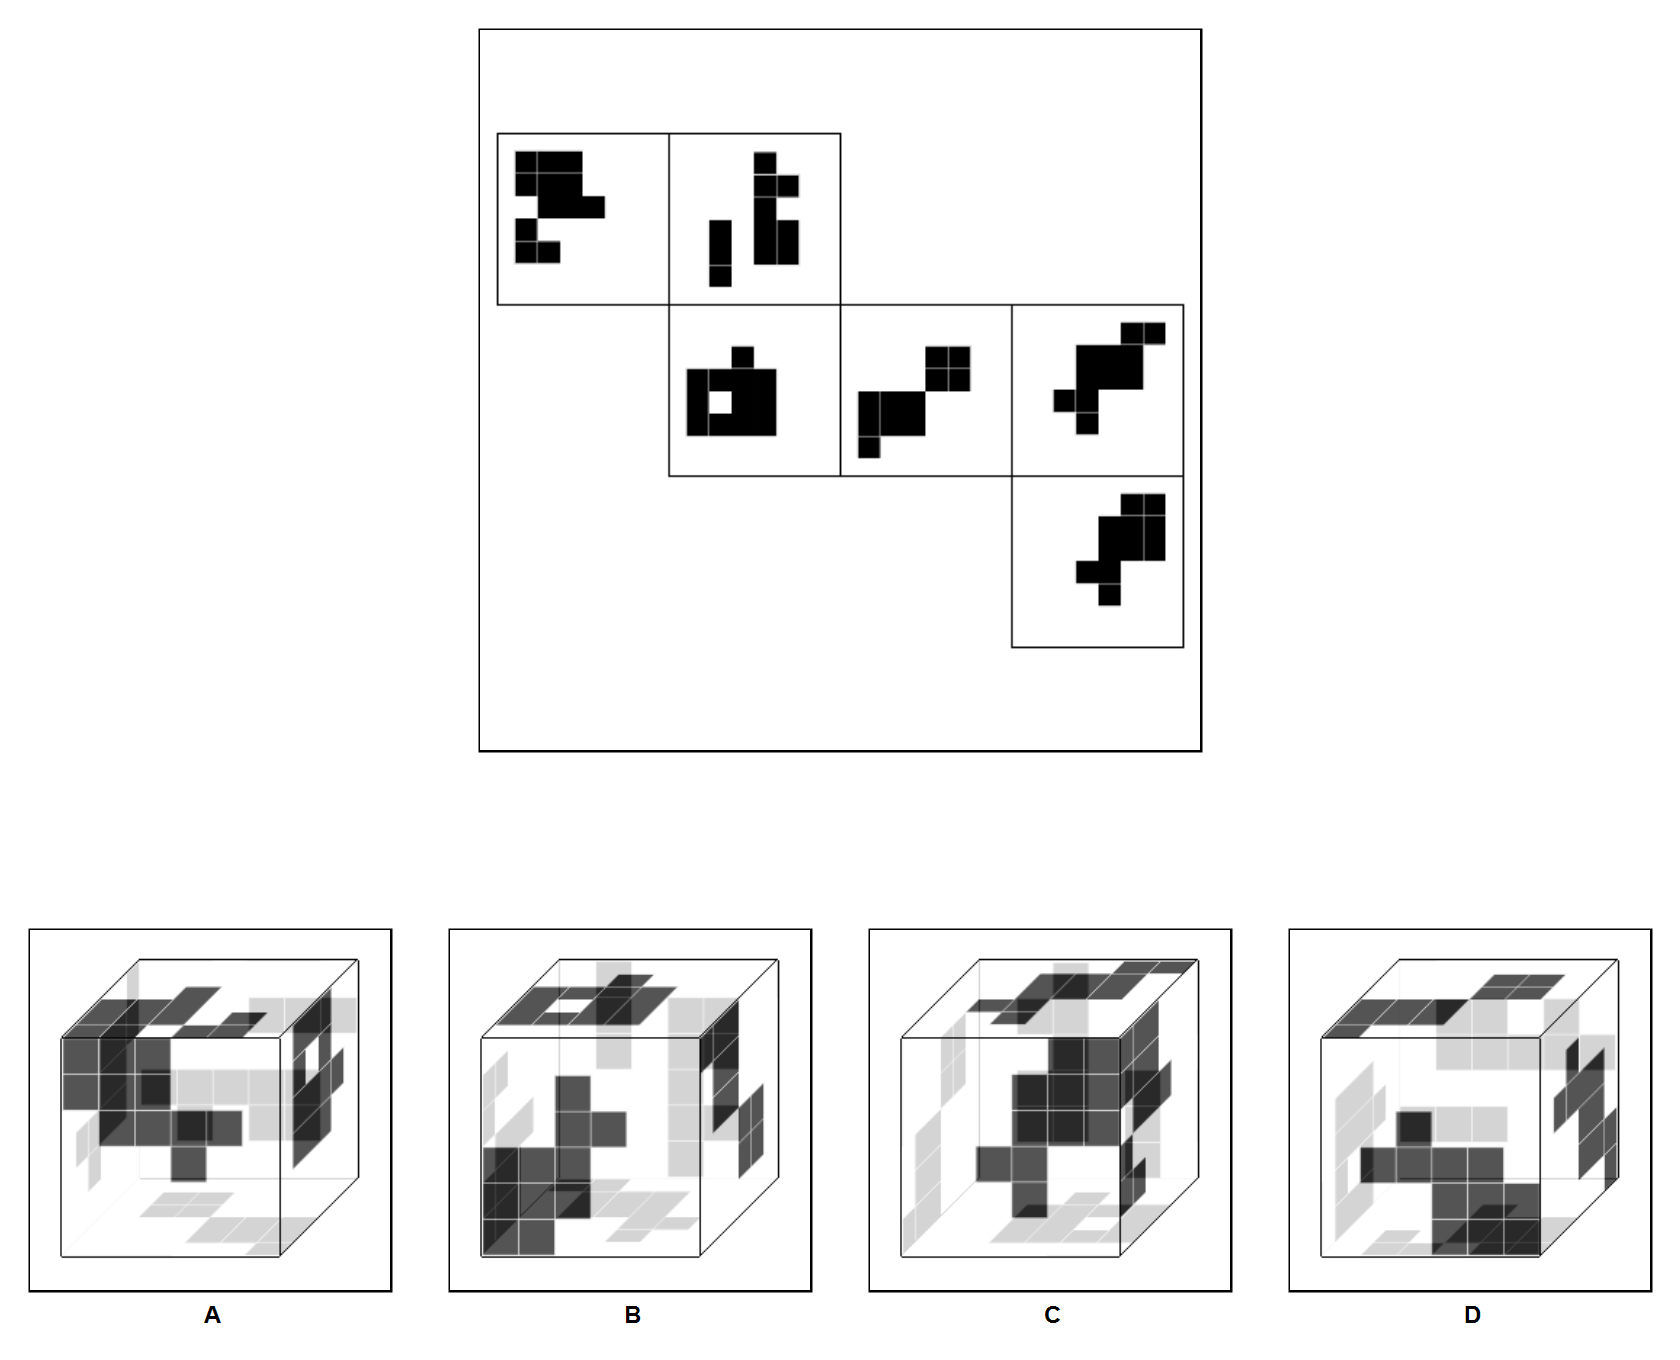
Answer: B